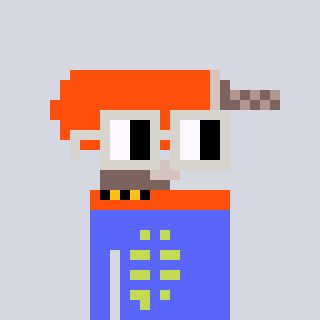
a pixel art character with square light gray glasses, a drill-shaped head and a purple-colored body on a cool background